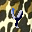
Label: 4